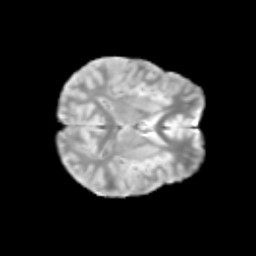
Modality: T2w
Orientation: axial
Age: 13
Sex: male
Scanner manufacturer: siemens
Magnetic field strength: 3 T
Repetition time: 3.8 s
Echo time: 0.07 s